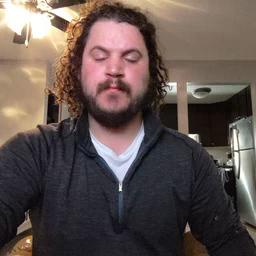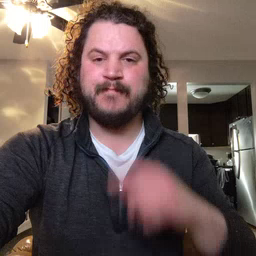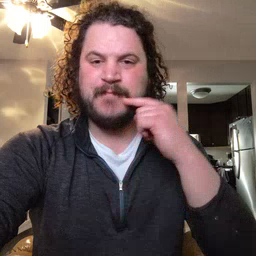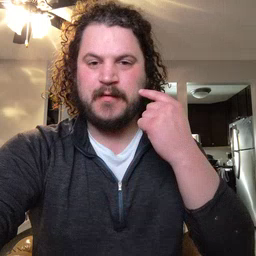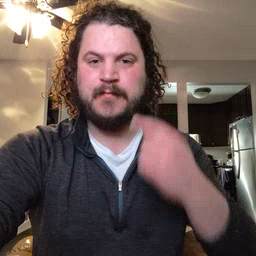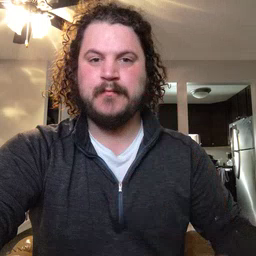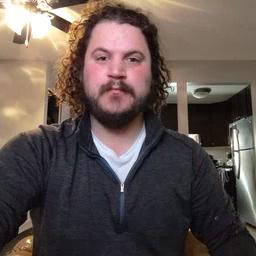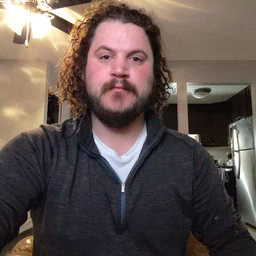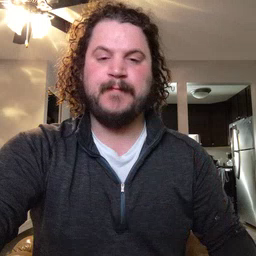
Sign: smile